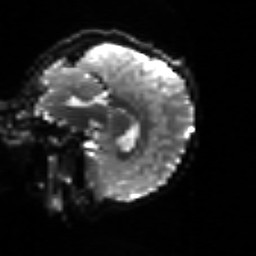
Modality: sbref
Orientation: sagittal
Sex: male
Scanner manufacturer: siemens
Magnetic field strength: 3 T
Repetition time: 5 s
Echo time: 0.071 s